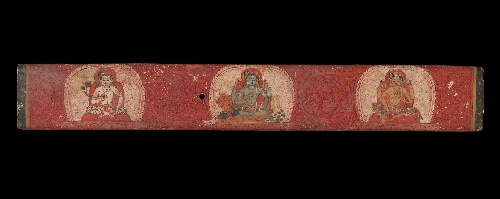
Date: 14th century
Object type: Manuscript cover
Classification: Paintings
Medium: Distemper on wood
Culture: Nepal (Kathmandu Valley)
Dimensions: Overall: 1 7/8 x 13 1/16 in. (4.7 x 33.2 cm)
Department: Asian Art
Credit line: Gift of Richard and Peggy Danziger, 1986
Accession year: 1986
Repository: Metropolitan Museum of Art, New York, NY
Tags: Vishnu|Hinduism